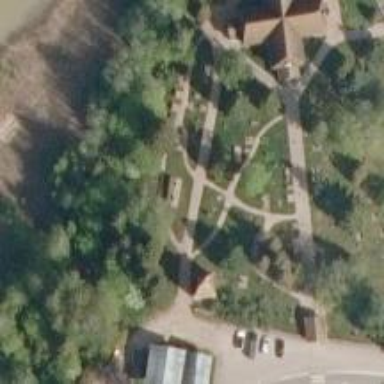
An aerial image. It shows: Memorial at cemetery with graves.